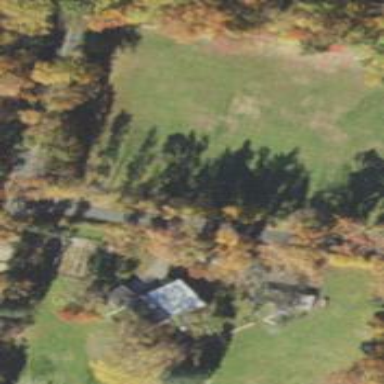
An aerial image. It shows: Driveway leading to service road.